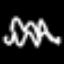
Label: squiggle